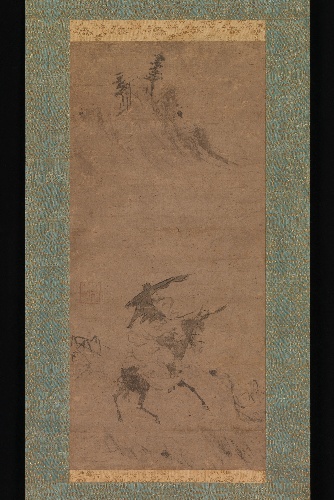
Title: 朴堂祖淳筆　蘇軾騎驢図|Su Shi Riding a Donkey
Artist: Bokudō Sojun
Artist bio: Japanese, 1373–1459
Date: early 15th century
Object type: Hanging scroll
Classification: Paintings
Medium: Hanging scroll; ink and gold on paper
Culture: Japan
Period: Muromachi period (1392–1573)
Dimensions: Image: 22 1/2 × 10 1/4 in. (57.2 × 26 cm)
Overall with mounting: 57 11/16 × 14 7/8 in. (146.5 × 37.8 cm)
Overall with knobs: 57 11/16 × 16 11/16 in. (146.5 × 42.4 cm)
Department: Asian Art
Credit line: Mary Griggs Burke Collection, Gift of the Mary and Jackson Burke Foundation, 2015
Accession year: 2015
Repository: Metropolitan Museum of Art, New York, NY
Tags: Men|Donkeys